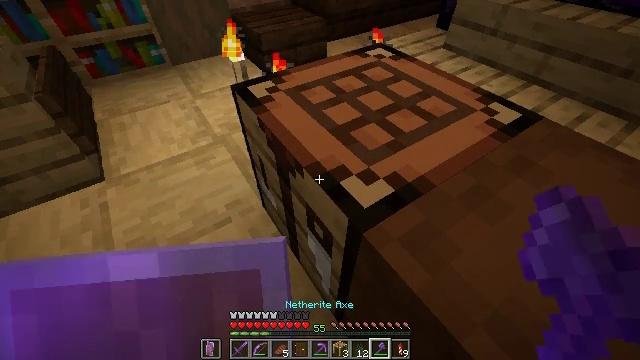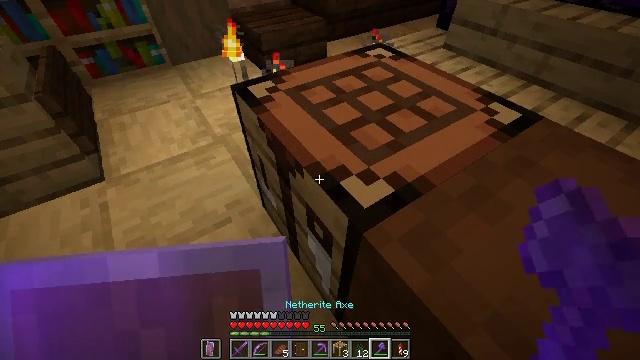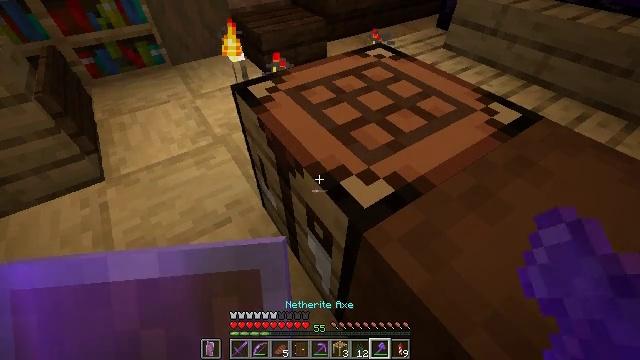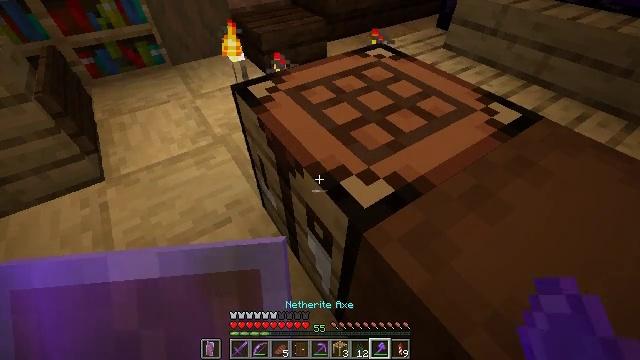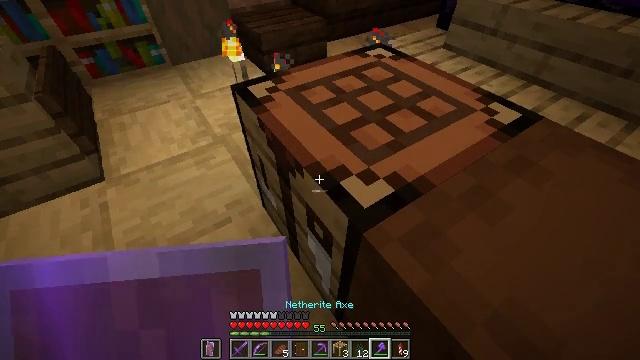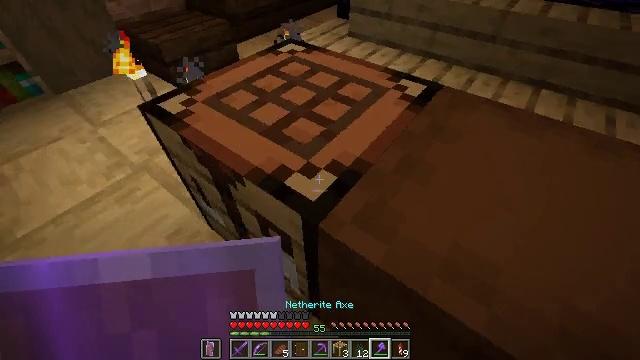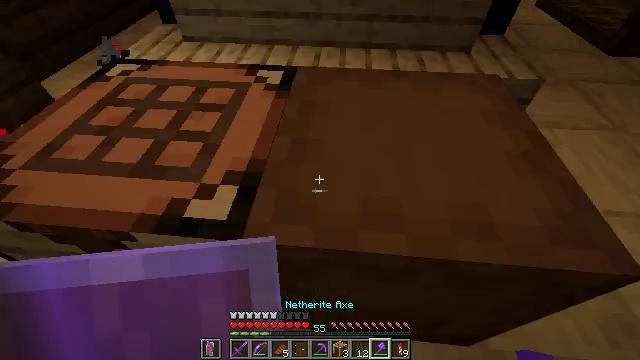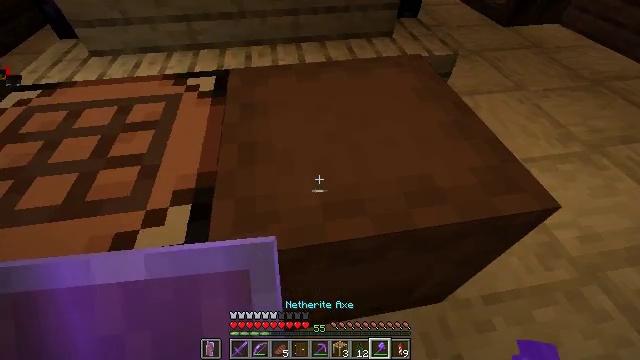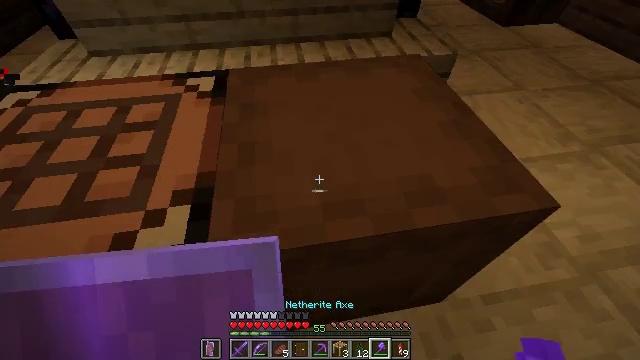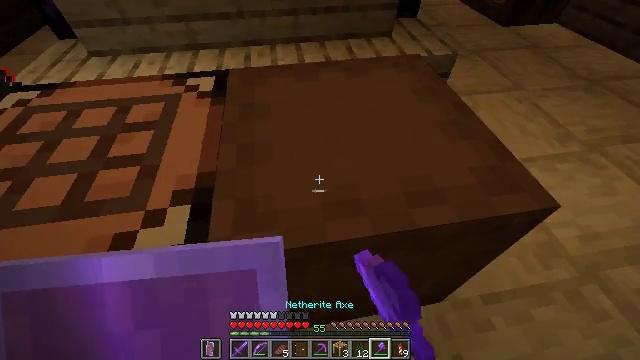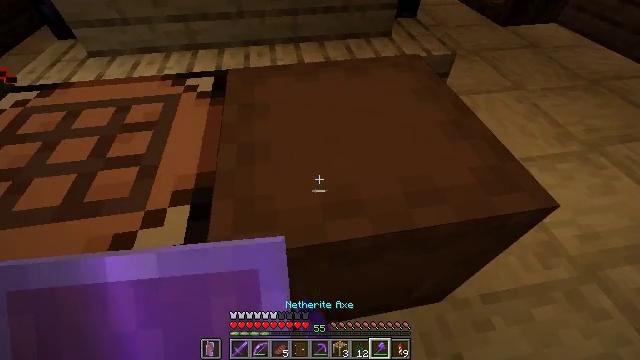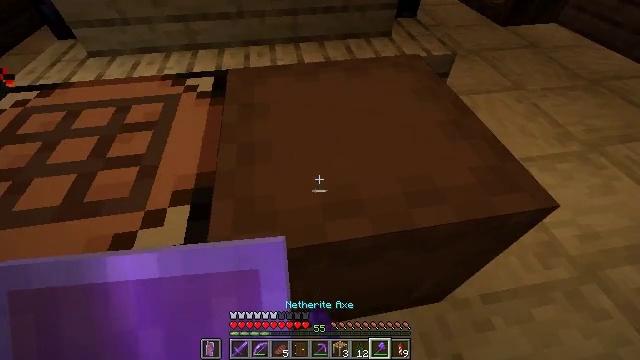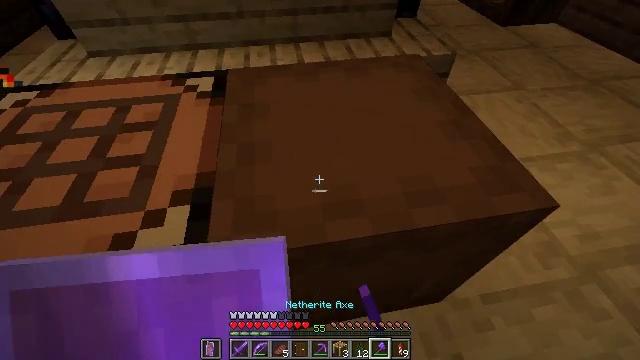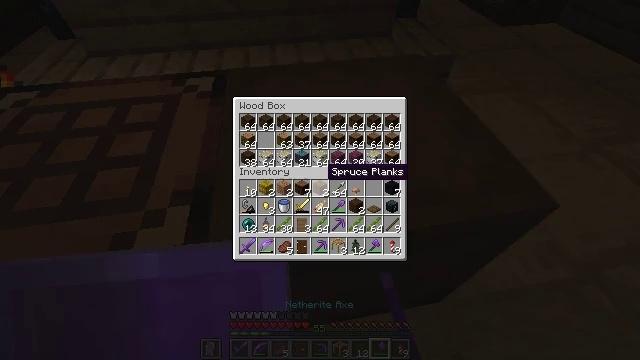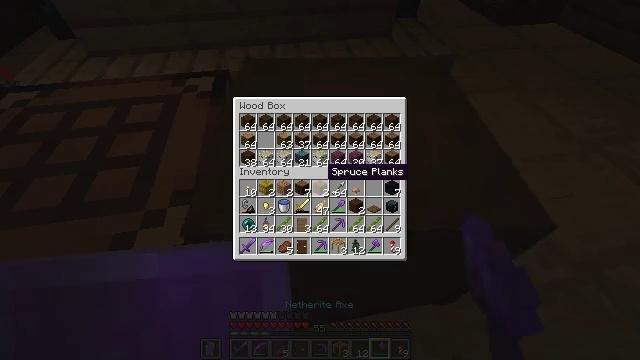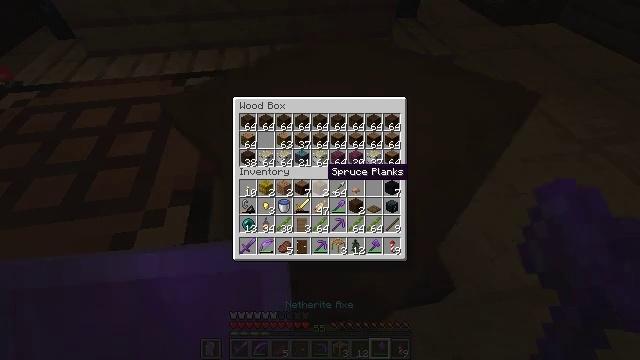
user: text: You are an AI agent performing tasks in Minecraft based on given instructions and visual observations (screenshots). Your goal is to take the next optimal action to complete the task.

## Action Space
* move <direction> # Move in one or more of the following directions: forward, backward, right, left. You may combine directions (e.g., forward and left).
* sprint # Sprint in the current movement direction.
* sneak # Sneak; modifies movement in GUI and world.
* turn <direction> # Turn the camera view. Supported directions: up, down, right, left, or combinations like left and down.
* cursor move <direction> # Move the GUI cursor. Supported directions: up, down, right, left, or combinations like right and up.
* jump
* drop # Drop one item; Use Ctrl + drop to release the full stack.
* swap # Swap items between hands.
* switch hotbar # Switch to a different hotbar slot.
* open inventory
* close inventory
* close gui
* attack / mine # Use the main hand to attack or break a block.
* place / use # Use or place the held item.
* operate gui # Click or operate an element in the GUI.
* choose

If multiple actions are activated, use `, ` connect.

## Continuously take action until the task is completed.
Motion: motion action
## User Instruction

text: Left click to mine the brown shulker box.
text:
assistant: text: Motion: no_op
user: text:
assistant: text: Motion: no_op
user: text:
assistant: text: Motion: no_op
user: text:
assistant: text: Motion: no_op
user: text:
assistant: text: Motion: turn right
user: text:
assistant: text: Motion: turn right and down
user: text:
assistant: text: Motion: turn right
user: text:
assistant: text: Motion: use / place
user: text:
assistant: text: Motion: use / place
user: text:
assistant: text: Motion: use / place
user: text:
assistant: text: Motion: use / place
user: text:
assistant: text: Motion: no_op
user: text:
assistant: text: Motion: no_op
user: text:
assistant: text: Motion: no_op
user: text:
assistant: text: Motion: no_op
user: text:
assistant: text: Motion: no_op
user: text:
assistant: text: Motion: no_op
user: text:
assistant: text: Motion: no_op
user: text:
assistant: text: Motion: no_op
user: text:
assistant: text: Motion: no_op
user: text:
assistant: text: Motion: no_op
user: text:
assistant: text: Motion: no_op
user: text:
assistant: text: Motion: no_op
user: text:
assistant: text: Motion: no_op
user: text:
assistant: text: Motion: no_op
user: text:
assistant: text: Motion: no_op
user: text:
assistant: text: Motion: no_op
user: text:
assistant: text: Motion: sneak
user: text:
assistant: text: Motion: sneak
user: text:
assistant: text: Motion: sneak